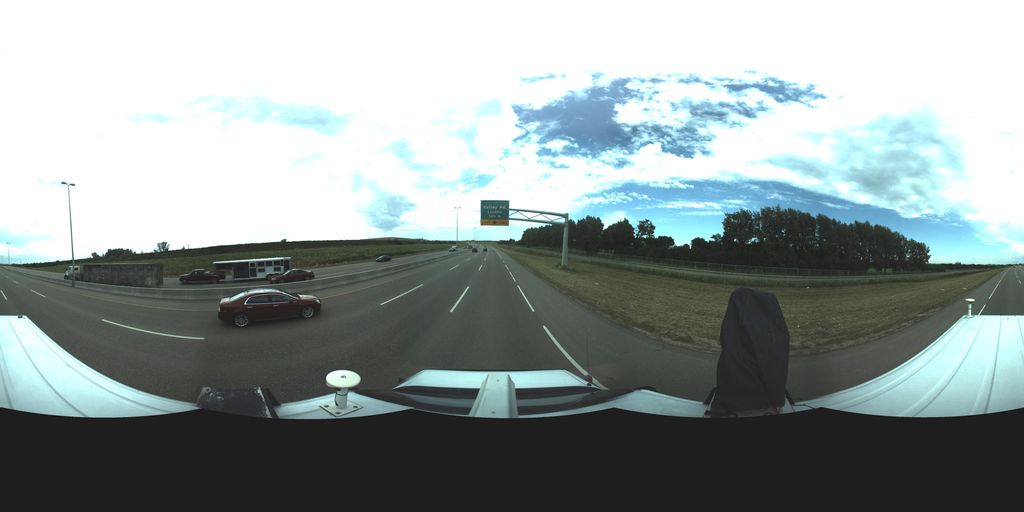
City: saskatoon